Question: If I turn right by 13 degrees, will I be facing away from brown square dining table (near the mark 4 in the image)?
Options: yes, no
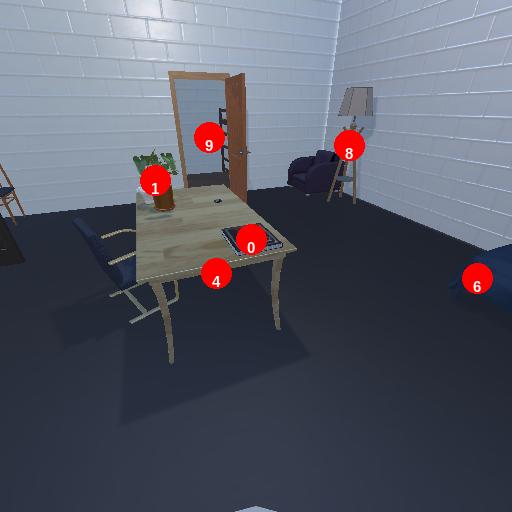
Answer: yes